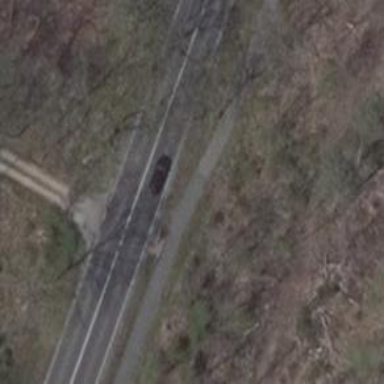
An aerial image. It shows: Asphalt road classified as primary highway.